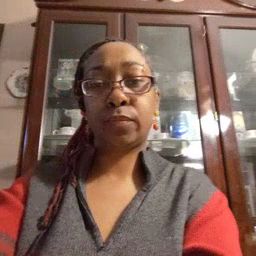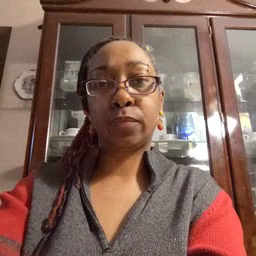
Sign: first